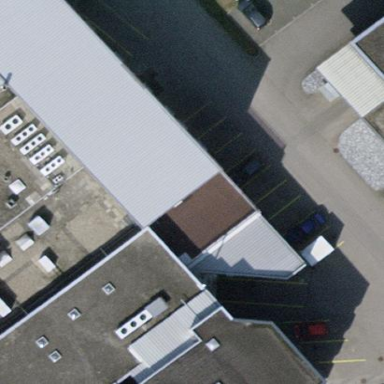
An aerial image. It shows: Parking area with surface.